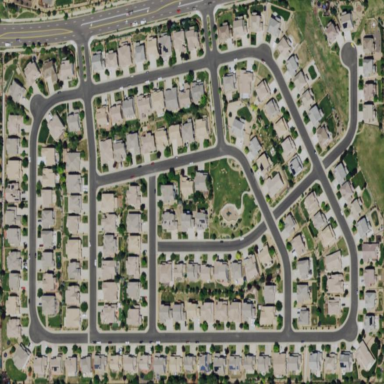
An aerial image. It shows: Single-family residential area.